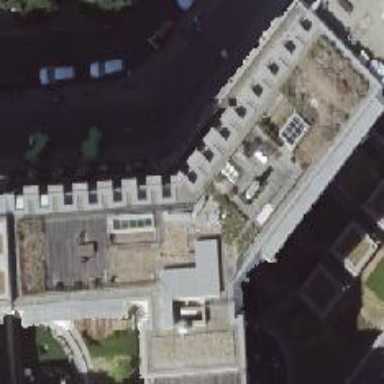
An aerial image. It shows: Apartment building with flat roof.